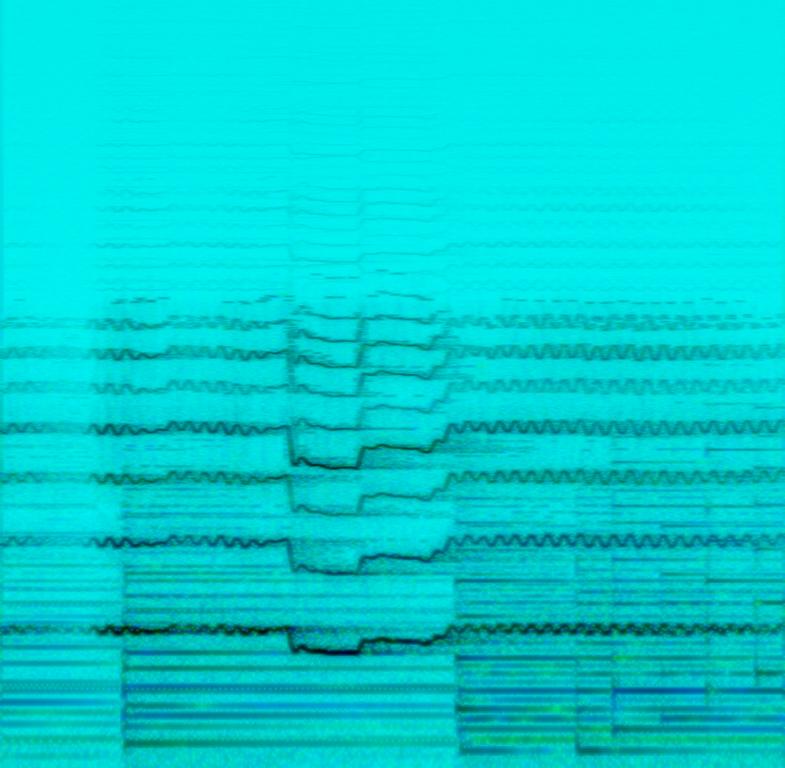
This is a classical music performance. There is a gentle piano tune playing in the background while there is a theremin playing the main melody. The performance has a unique feel to it. The atmosphere is out of the ordinary but also heart-touching. This piece could be used in the soundtrack of an animation movie/TV series.